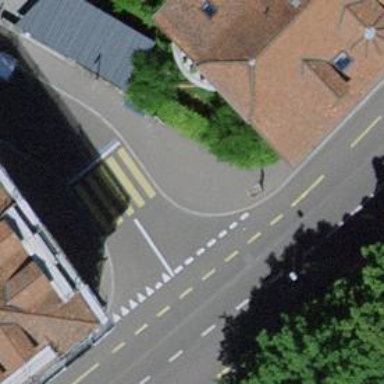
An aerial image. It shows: Kerb barrier.